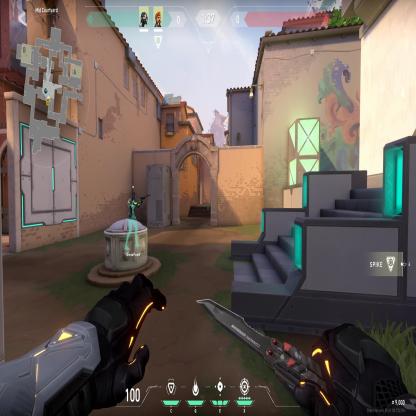
Label: teammate